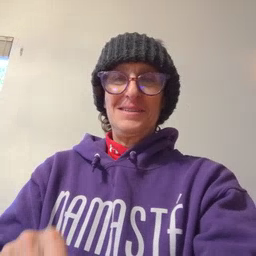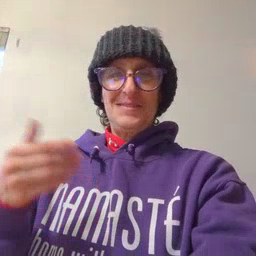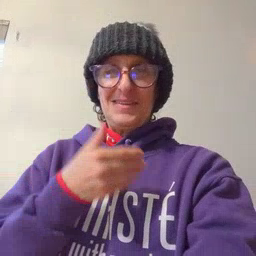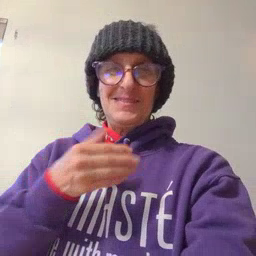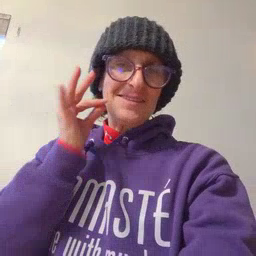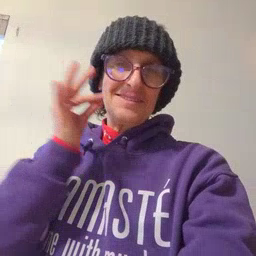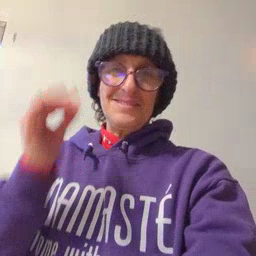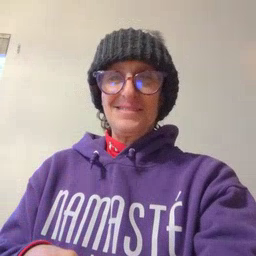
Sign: kitty